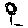
Label: flower